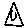
Label: triangle